Question: I am trying to try out this MVC tutorial. The tutorial is in C# but I am trying it using VB.NET, and I'm stuck at this error:
> Public Overrides Sub Seed(Context as SchoolContext)' cannot override 'Protected Overridable Overloads Sub Seed(Context as SchoolContext)' because they have different access levels.

Can someone help?
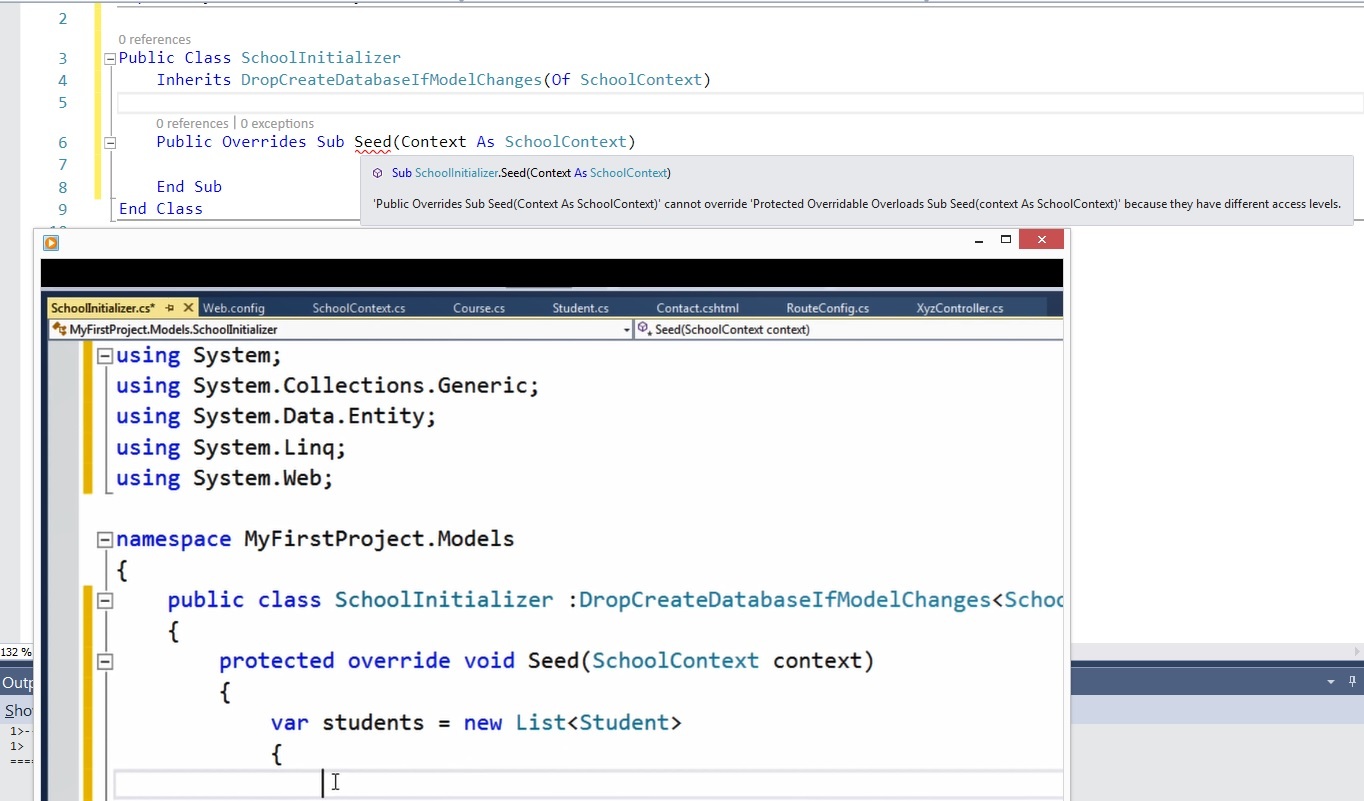
Answer: The error is quite clear. You're overloading a function that uses the access level <URL>.
Change your method declaration to:
'''
Protected Overrides Sub Seed(Context as SchoolContext)
...your code...
End Sub
'''